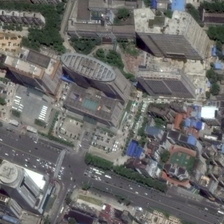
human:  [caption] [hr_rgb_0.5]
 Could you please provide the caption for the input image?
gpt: a large number of green plants are planted on both sides of the road .

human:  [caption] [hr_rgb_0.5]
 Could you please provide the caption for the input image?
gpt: a large number of green plants are planted on both sides of the road .

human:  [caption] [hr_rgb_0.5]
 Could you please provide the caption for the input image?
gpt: there is an oval building in the middle of the land .

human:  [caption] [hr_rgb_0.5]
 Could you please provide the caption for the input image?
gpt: there is an oval building in the middle of the land .

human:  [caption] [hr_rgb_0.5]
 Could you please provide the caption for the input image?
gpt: there is an oval building in the middle of the land .